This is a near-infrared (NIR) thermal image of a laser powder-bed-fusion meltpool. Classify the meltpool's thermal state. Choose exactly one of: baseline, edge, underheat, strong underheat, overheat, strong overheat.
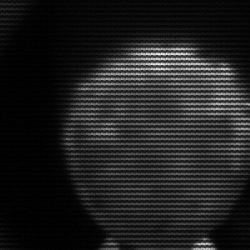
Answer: edge